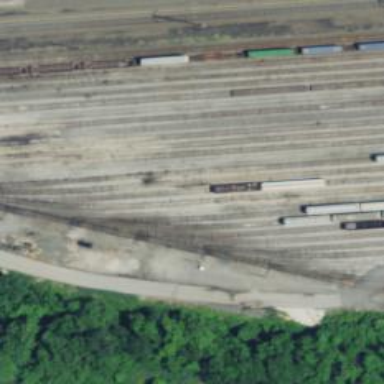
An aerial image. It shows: Railway yard.